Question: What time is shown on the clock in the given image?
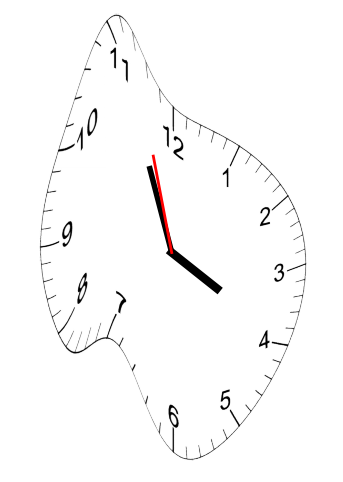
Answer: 03:55:57